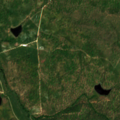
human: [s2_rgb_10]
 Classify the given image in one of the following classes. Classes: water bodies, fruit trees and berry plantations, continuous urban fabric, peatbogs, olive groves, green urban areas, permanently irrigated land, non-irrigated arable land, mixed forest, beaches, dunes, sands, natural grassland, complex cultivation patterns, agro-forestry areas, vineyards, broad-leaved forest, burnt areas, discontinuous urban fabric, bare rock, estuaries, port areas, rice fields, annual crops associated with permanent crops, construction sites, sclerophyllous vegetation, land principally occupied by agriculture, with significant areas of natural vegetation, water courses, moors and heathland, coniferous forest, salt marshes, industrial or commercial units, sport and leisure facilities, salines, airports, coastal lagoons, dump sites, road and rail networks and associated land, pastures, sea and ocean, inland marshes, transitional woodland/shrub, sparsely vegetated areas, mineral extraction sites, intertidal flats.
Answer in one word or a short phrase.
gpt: continuous urban fabric